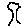
Label: tree